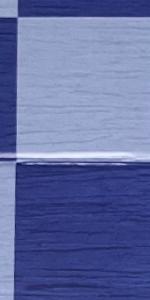
Label: Empty